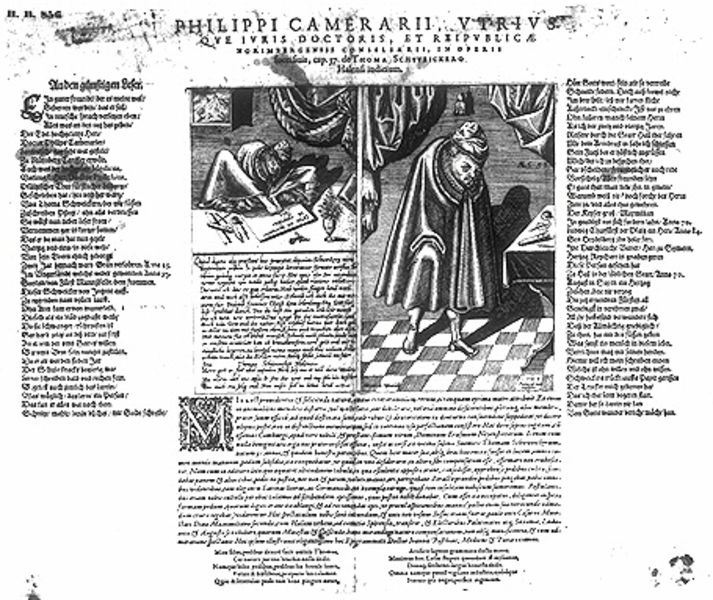
Titel: Der armlose Thomas Schweicher im Alter von 53 Jahren
Künstler: Heinrich Weirich
Institution: (Seriendruck)
Schlagwörter: fuß, mann, schatten, umhang, weiß, grau, hut, kariert, männer, schwarz, tisch, tische, zeichnung, blick, karo, schachbrett, alt, kappe, mütze, architektur, falten, mensch, bild, hände, vorhang, boden, figur, interieur, mantel, beine, füße, holzschnitt, schrift, pflaster, fußboden, grafik, spalten, columns, curtain, curtains, hat, men, people, religious, white, black, old, robe, table, vorhänge, flowers, picture, pictures, print, floor, vase, faltenwurf, buch, druck, schwarzweiss, initialen, stich, seite, fliesen, illustration, text, zeitung, buchstaben, initiale, überschrift, worte, buchdruck, seiten, handwerker, werkstatt, man, roman, mittelalter, german, mönch, fleckig, drapes, feet, zwerg, zeilen, schreiber, paper, fließen, buchseiten, black and white, coat, desk, pen, writing, clock, letters, small, drape, letter, person, buckel, newspaper, cape, cloak, latein, lateinisch, ink, square, art, kalligraphie, bent, hunched, monk, engraving, gothic, juden, zirkel, legs, buchillustration, book, doctor, flugschrift, spalte, verso, majuskel, seriendruck, philipp, christian, grid, hönde, page, latin, gedrungen, tools, vitruv, bucklig, words, kapitale, recto, manuscript, verschlagen, tile, poetry, pages, buckliger, illustratuionen, invalid, keine arme, schreiben, m, kuriosa, prodigien, gelehrtenrepubklik, guttenberg, science, pamflet, typpgraphie, phillio, chess, l, checkerboard, title, checkered, word, poem, scribe, stamps, smear, hunchback, spotted, article, paragraph, medievil, trauriger mann, cursive, numerals, squire, phillip, doctrine, ancient poetry, schnörkel, kacheln, tilie, philippi, mante, kleckse, inset, phillipi, phillippi, camerarii, philip camer, captions, alchemist, cameraii, philippi camerarii, small print, hunched man, taple, philippi camerari